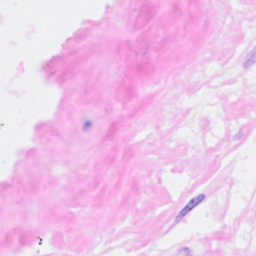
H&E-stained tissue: Breast